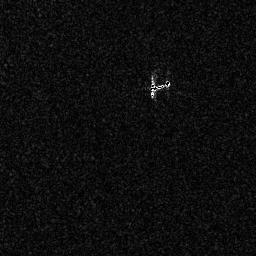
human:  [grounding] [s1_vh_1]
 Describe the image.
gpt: In the satellite image, there is  <ref>1 small ship </ref> <box>[[57, 30, 66, 36, 0]]</box> located at center.